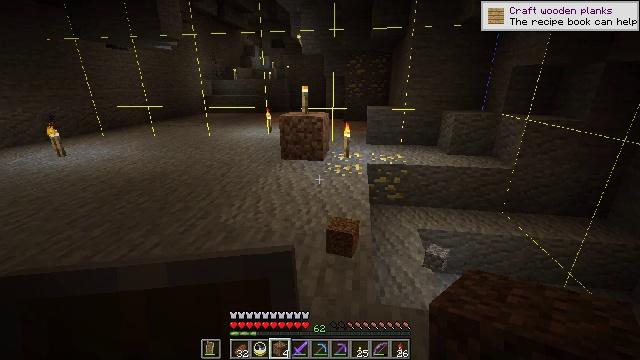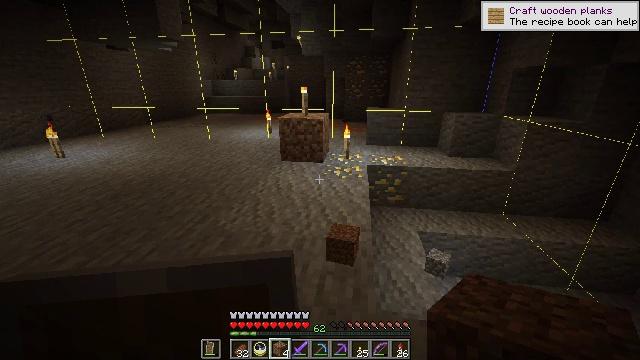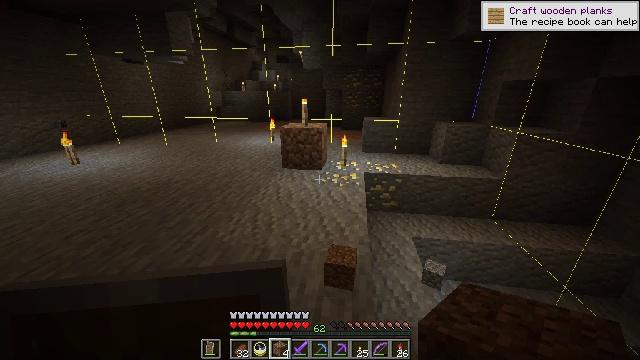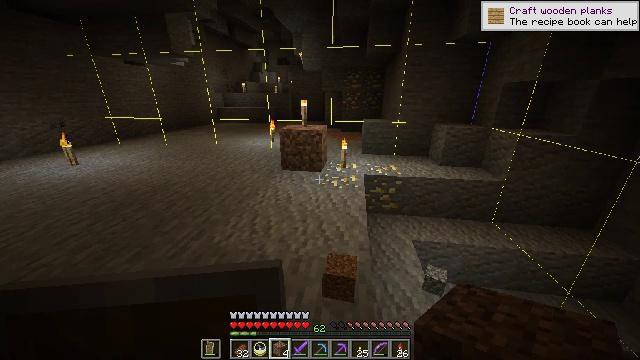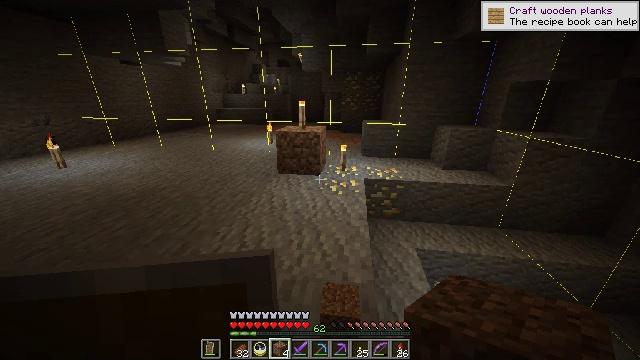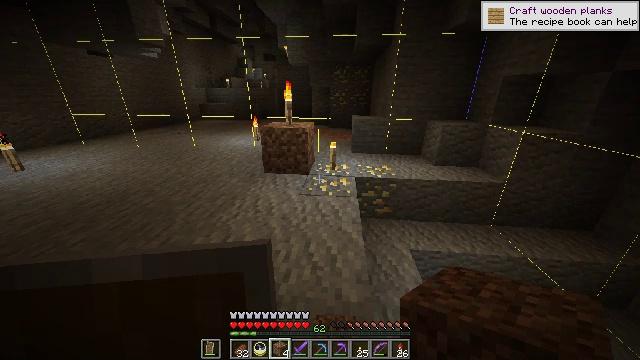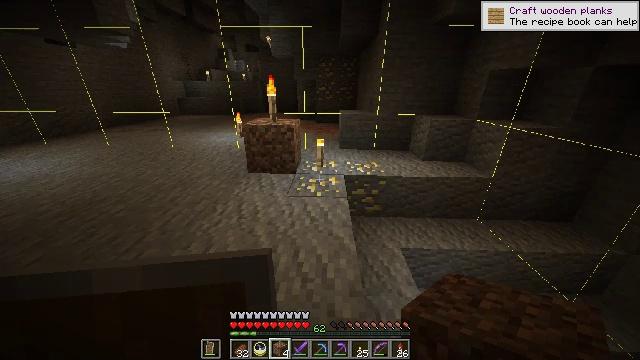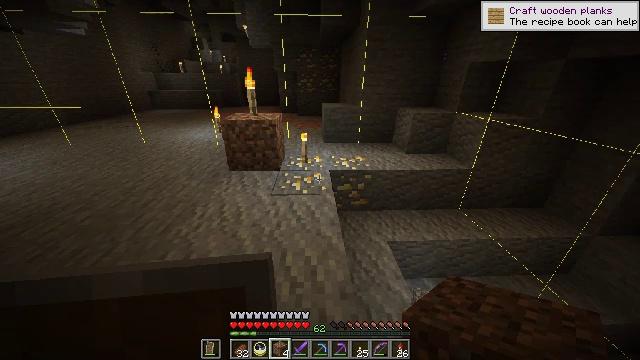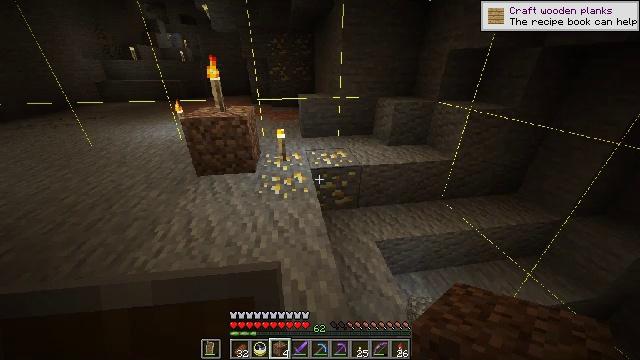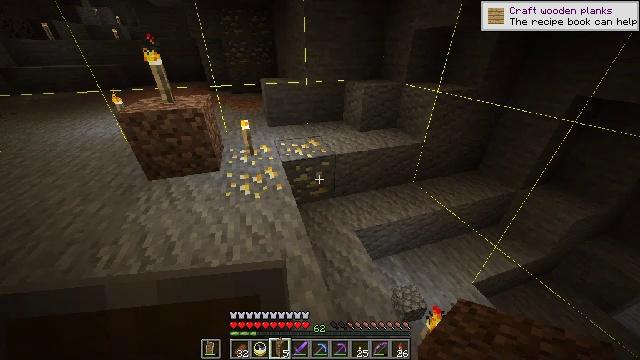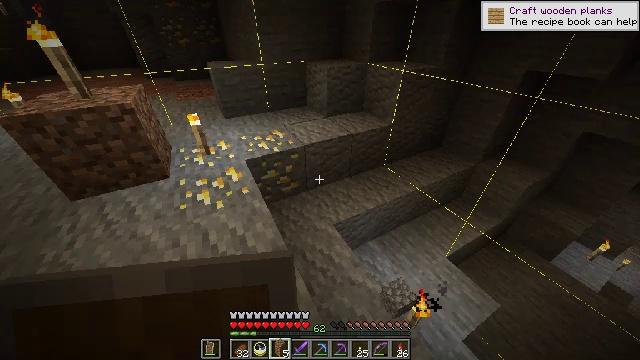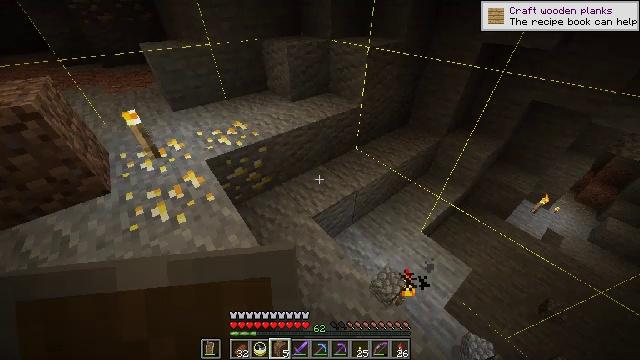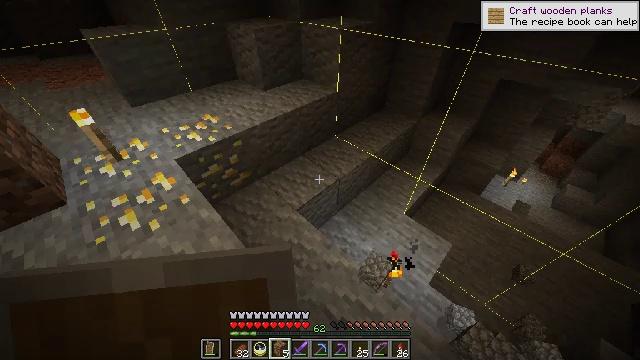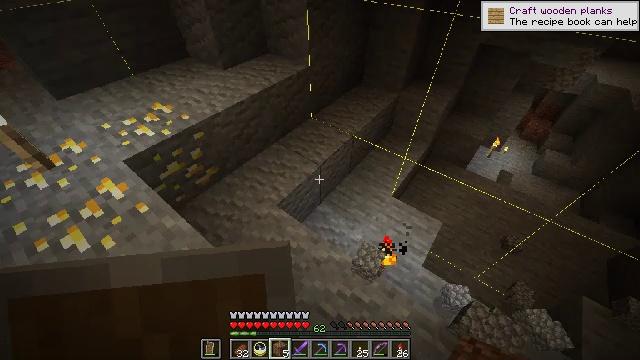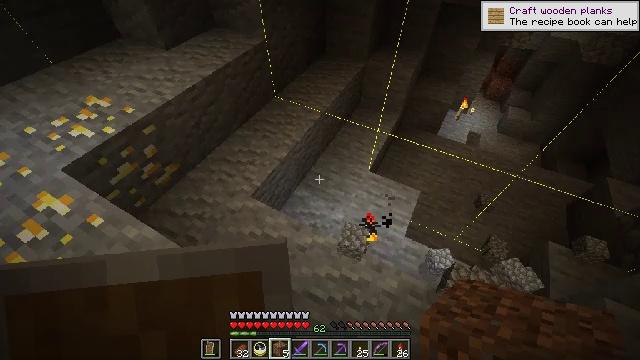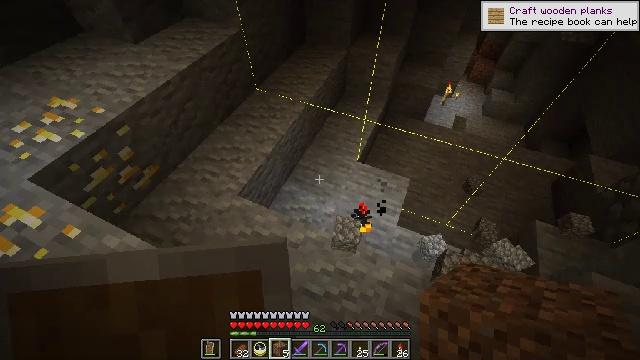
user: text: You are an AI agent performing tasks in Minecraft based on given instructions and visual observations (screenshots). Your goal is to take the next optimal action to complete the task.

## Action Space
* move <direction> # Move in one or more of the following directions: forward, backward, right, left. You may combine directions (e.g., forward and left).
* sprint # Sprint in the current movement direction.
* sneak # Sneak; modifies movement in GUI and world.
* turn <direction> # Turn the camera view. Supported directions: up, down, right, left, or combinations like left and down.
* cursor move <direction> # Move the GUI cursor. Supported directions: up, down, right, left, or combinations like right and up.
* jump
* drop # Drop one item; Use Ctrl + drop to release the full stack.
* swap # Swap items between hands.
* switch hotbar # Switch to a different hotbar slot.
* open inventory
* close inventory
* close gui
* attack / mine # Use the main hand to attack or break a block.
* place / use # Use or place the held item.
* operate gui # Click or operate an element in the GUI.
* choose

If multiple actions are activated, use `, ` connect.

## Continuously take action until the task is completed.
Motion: motion action
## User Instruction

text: Extract gold ore from the mine.
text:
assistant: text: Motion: move forward
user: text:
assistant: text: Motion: move forward
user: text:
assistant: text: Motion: move forward
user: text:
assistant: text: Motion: move forward
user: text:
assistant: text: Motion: move forward, turn right and down
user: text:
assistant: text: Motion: move forward, turn right and down
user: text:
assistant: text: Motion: move forward, turn right and down
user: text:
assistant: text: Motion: move forward, turn right and down
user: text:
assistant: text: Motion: move forward, turn right and down
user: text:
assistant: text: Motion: move forward, turn right and down
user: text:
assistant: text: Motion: turn right and down
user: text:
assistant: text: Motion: turn right and down
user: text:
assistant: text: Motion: turn right and down
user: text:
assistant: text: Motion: turn right and down
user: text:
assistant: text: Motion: turn right and down
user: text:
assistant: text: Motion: turn right and down
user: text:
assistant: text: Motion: turn right
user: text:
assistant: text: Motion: move forward, turn right
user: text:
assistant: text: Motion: move forward, turn right
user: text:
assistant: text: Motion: move forward, turn right
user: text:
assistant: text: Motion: move forward, turn right
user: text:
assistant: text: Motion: turn right
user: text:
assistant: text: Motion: turn right and down
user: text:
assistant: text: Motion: turn right and down
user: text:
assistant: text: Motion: turn right and down
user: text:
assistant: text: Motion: turn right
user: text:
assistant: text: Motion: turn right and up
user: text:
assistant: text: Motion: turn up
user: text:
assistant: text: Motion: turn up
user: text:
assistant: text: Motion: no_op